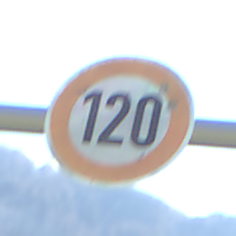
Verkehrszeichen: Geschwindigkeit120
Umgebung: Outdoor, Nature
Tageszeit: MorningAfternoon
Wetter: PartlyCloudy
Licht: Natural
Jahreszeit: NotSpecified
Kontrast: HighContrast